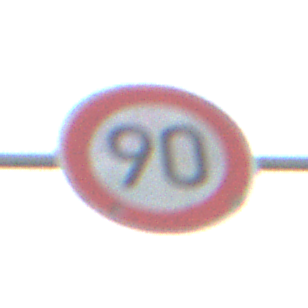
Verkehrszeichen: Geschwindigkeit90
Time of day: MorningAfternoon
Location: Outdoor (Suburban)
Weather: PartlyCloudy
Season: NotSpecified
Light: Natural